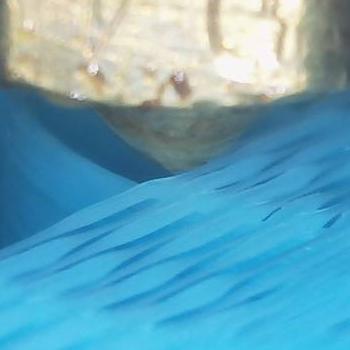
Flow rate: 42%